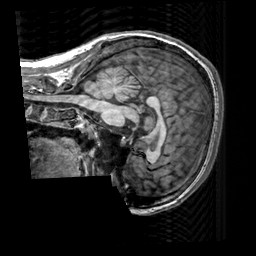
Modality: T1w
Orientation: sagittal
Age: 21
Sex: female
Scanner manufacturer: siemens
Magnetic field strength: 3 T
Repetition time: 2.3 s
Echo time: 0.00303 s